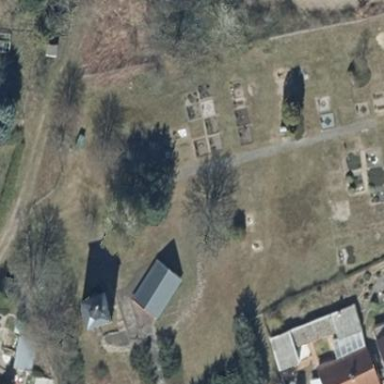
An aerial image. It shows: Cemetery.